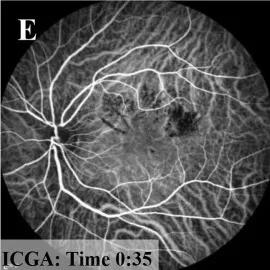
One month after the second MPL treatment. (E,F) ICGA shows a light spot near macular area in the early stage, and there was no leakage in the later stage.
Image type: ophthalmic_imaging (ophthalmic_angiography)